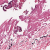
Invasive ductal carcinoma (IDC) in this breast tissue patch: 0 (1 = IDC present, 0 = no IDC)